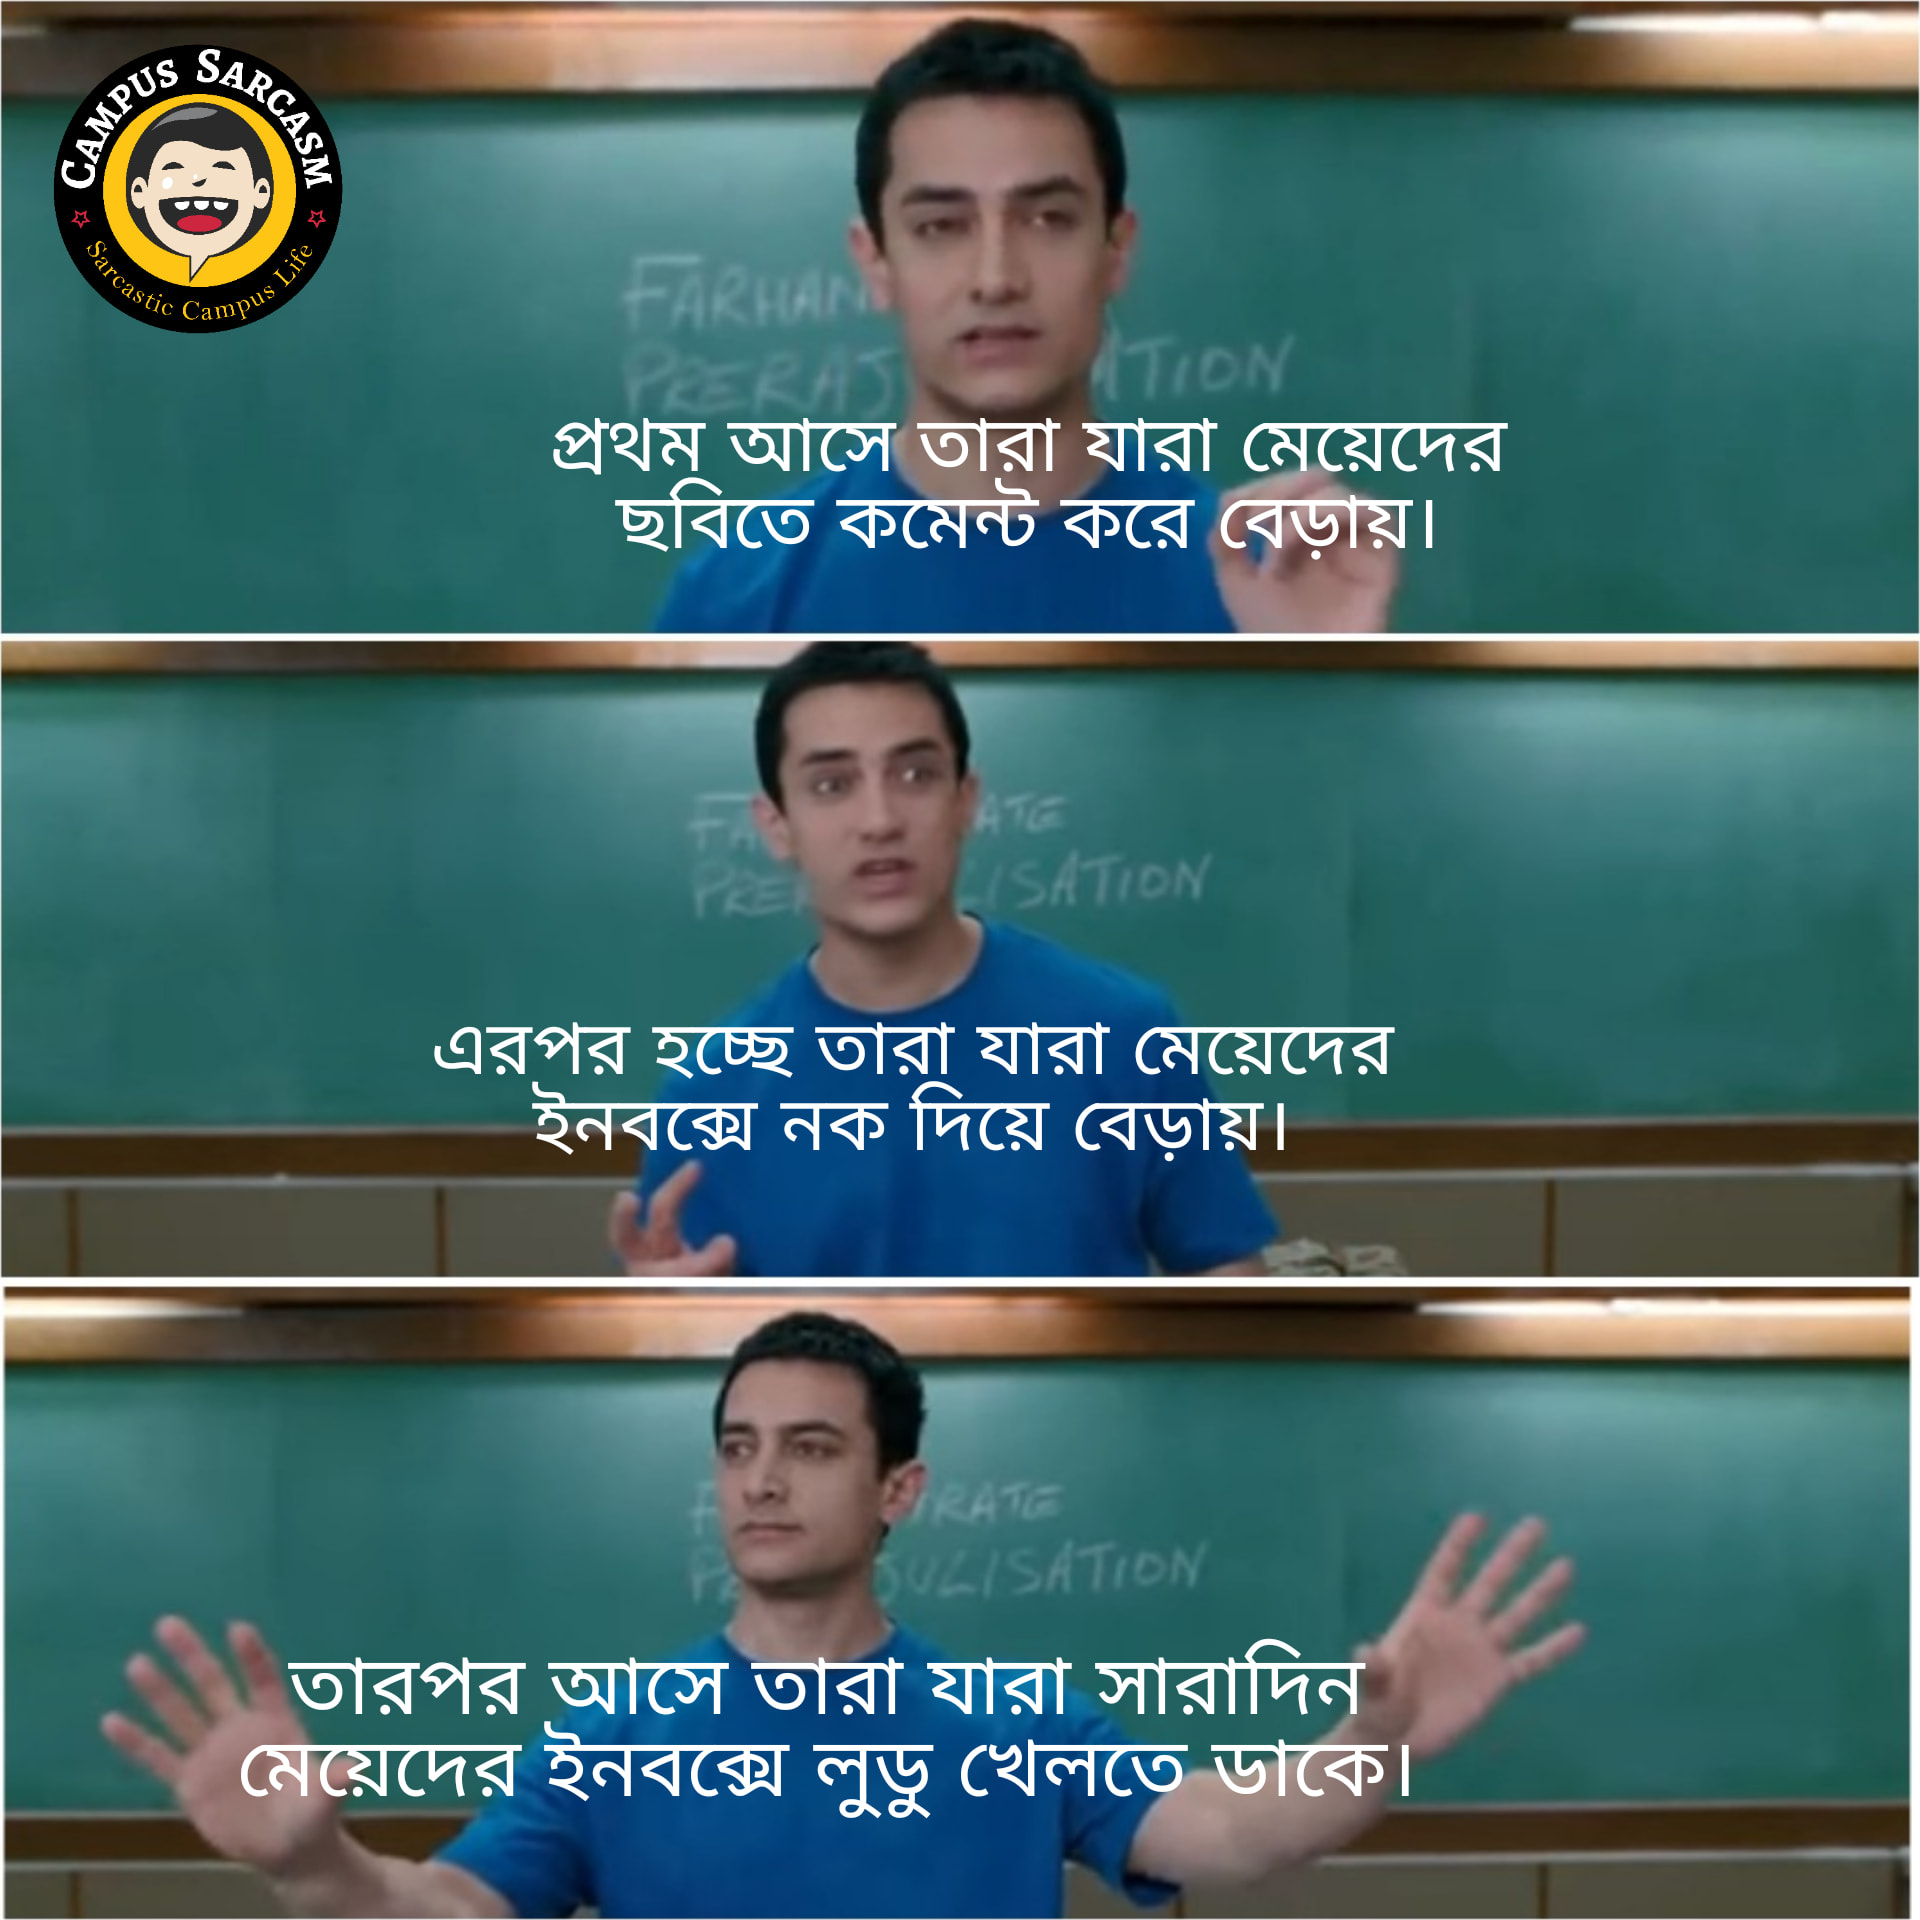
Caption: প্রথম আসে তারা যারা মেয়েদের ছবিতে কমেন্ট করে বেড়ায় ।     এরপর হচ্ছে তারা যারা মেয়েদের ইনবক্সে নক দিয়ে বেড়ায় ।    তারপর আসে তারা যারা সারাদিন মেয়েদের ইনবক্সে লুডু খেলতে ডাকে ।
Label: non-hate